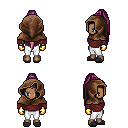
a pixel art fantasy rpg character, female body template, human, dark skin, maroon long-sleeve shirt, white pants, pink extra-long topknot hairstyle, cloth hood, gold gloves, gray slippers, four views (front, back, left, right), 2x2 character sprite sheet, small pixel art, hard edges, no anti-aliasing